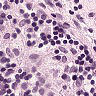
Metastatic tissue present: no